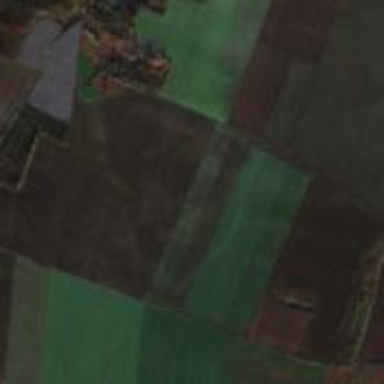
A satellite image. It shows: View of farmland.